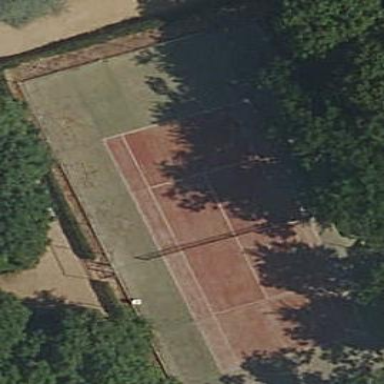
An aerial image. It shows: Tennis court in leisure pitch.